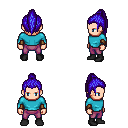
a pixel art fantasy rpg character, male body template, human, light skin, teal long-sleeve shirt, magenta pants, blue long topknot hairstyle, leather bracers, black shoes, four views (front, back, left, right), 2x2 character sprite sheet, small pixel art, hard edges, no anti-aliasing